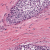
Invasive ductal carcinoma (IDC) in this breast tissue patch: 1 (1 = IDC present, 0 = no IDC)